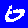
Digit: 6